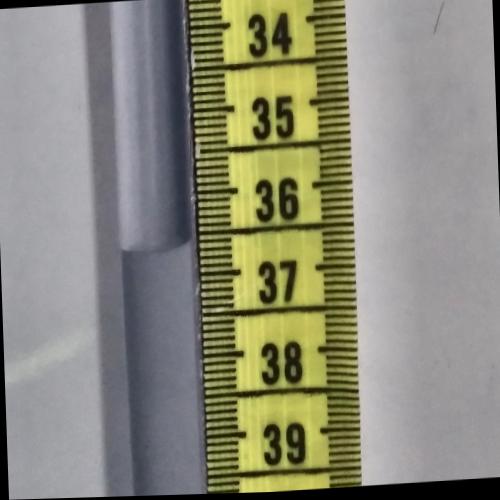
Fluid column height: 36.6 cm